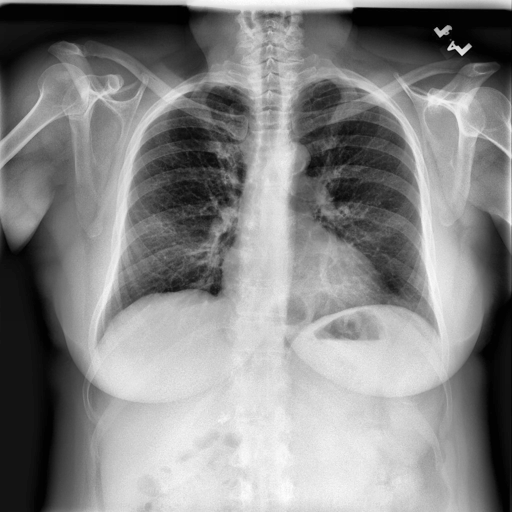
Finding: NORMAL